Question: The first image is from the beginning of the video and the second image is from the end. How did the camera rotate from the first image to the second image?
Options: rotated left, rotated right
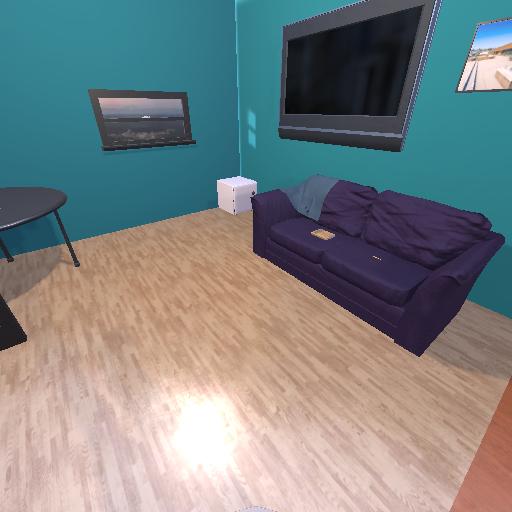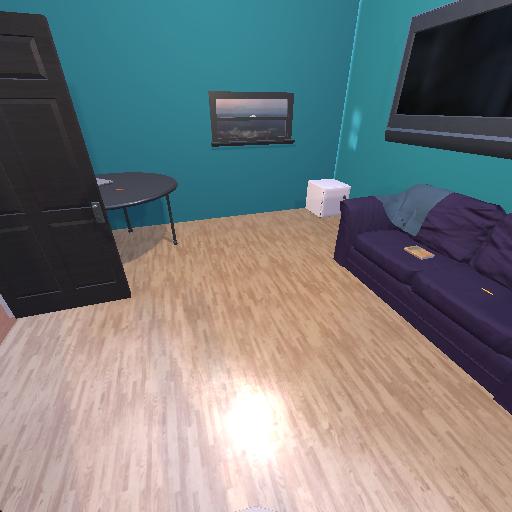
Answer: rotated left